Question:
Im designing a screen in which the header has a button with certain functionality. To acheive this I used
'''
Ext.panel.Panel
'''
Now I want to add columns within this screen below the header.
This is my code:
'''
var screen = Ext.create('Ext.panel.Panel', {
title: 'Search',
tools: [{
xtype: 'button',
text: 'Click',
//code here for button functionality
}],
layout: 'column',
items: [{
text: "column1",
width: .5
}, {
text: "column2",
width: .5
}]
})
'''
The error Im getting is that I can get the button to work on the header, but cannot see the columns. Is there a solution to fix this?
I have also included the image. The black rectangle shows how my columns are appearing.
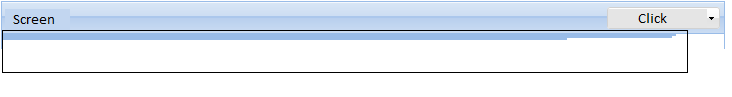
Answer: In both and the following changes are required in your code:
1. Rename property text to title in the columns config
2. In the same config, rename property width to columnWidth
3. Add renderTo: Ext.getBody() attribute
seems to impose some limitations on how extjs 'panel' is rendered. While I am not sure what's the issue with jsfiddle, here is a <URL> that displays 'panel' as expected.
IMO, ExtJs GridPanel is a better way to add tool bar to your panel and display tabular data. Read more about it in <URL>